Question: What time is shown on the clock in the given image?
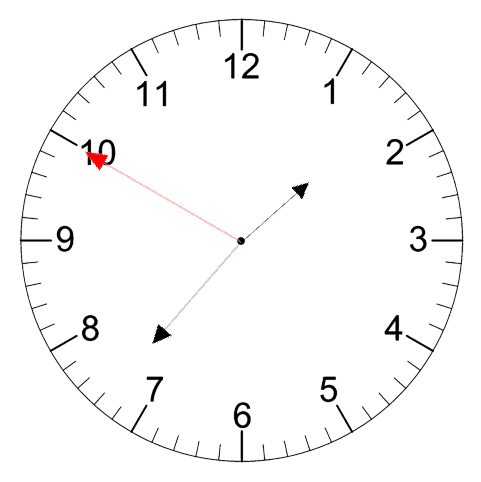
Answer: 01:36:50